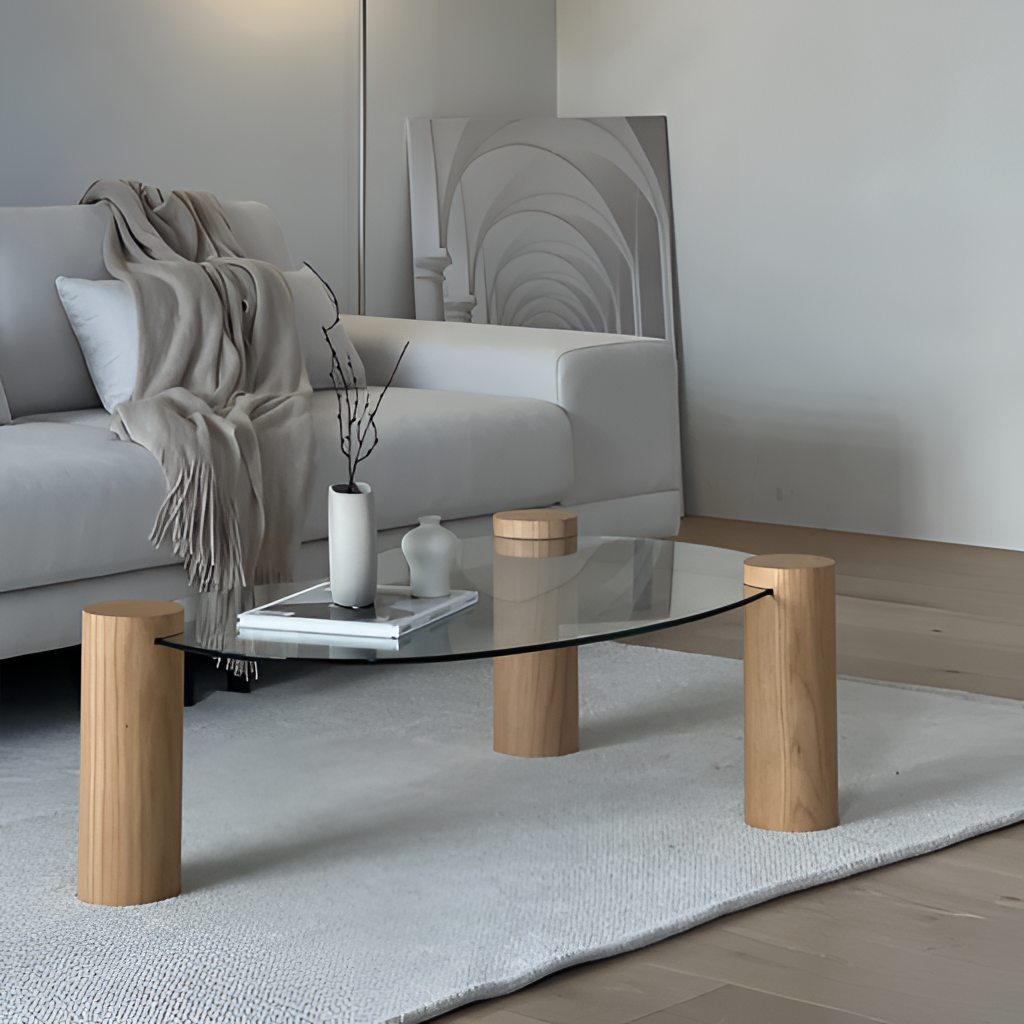
living room, transparent glass coffee table, minimalist, paint wallpaper, with solid pattern, wood flooring, with plank pattern